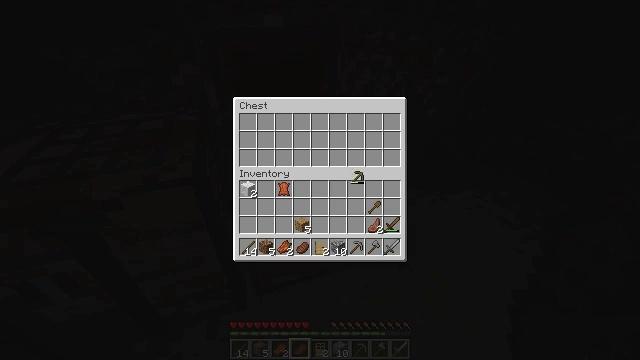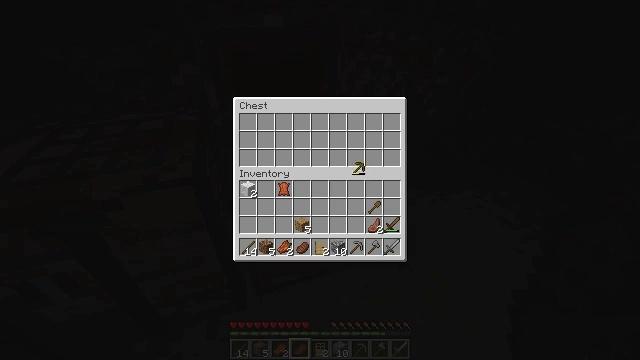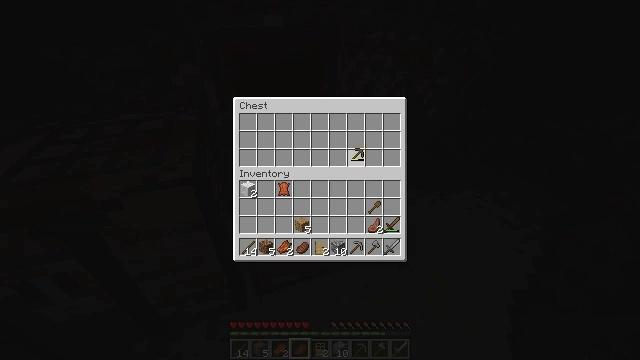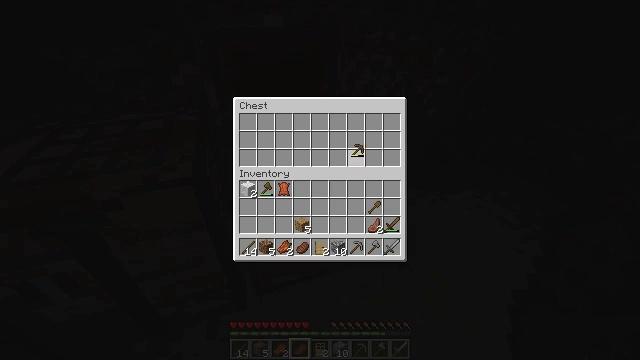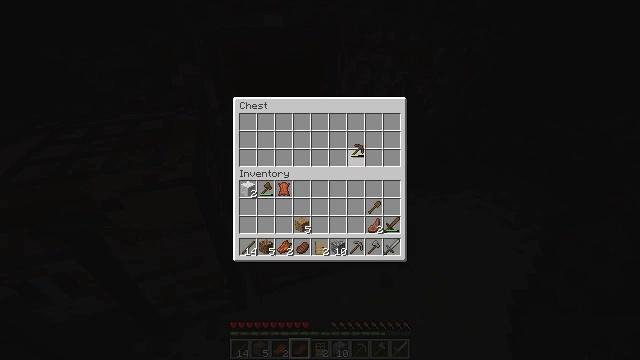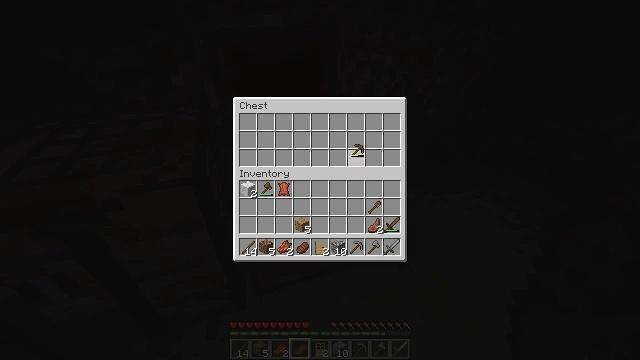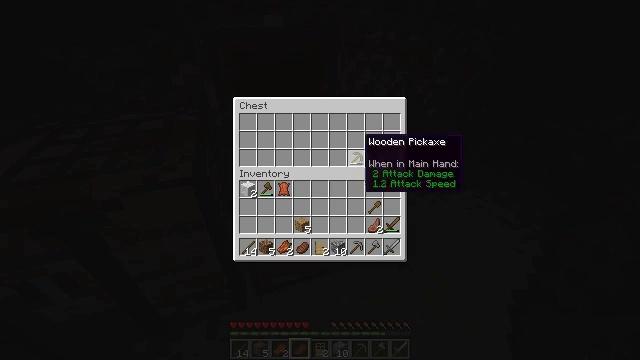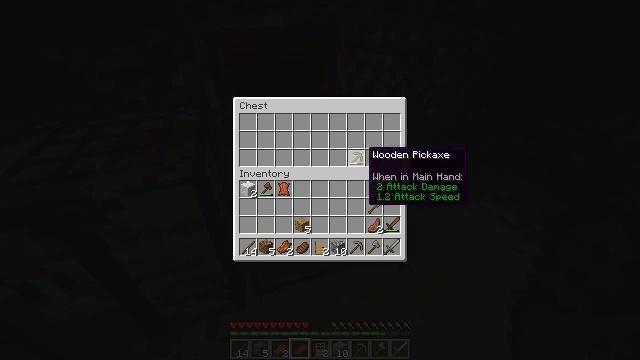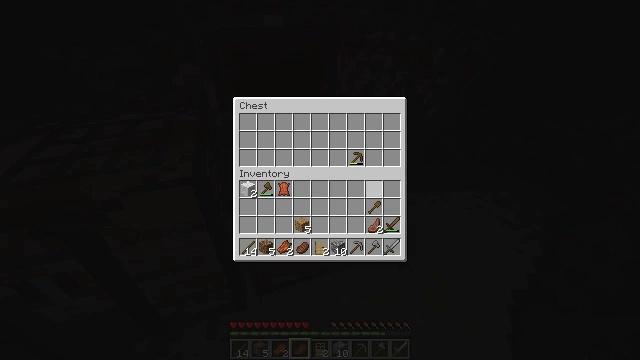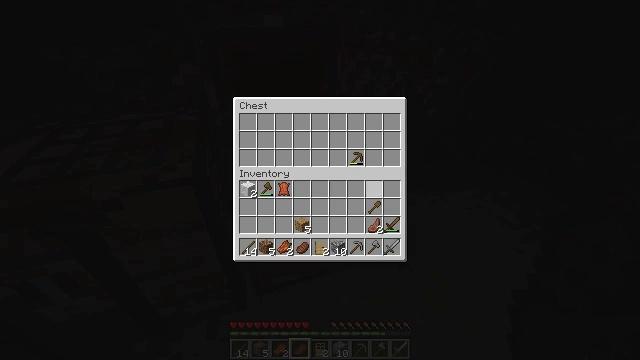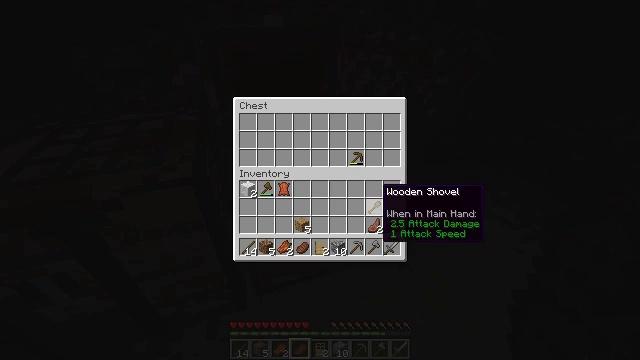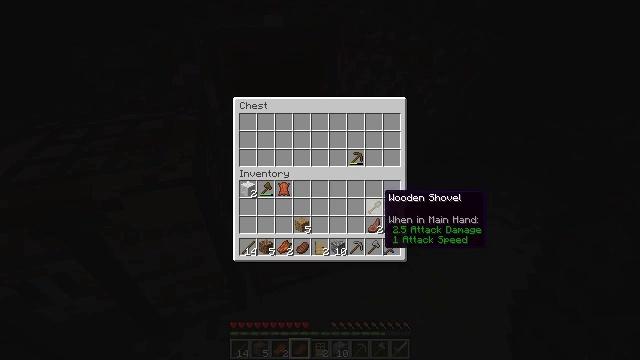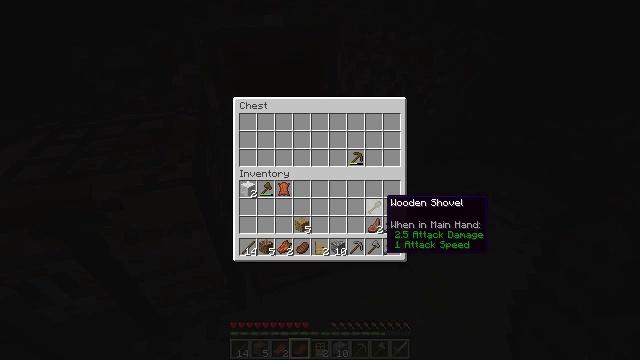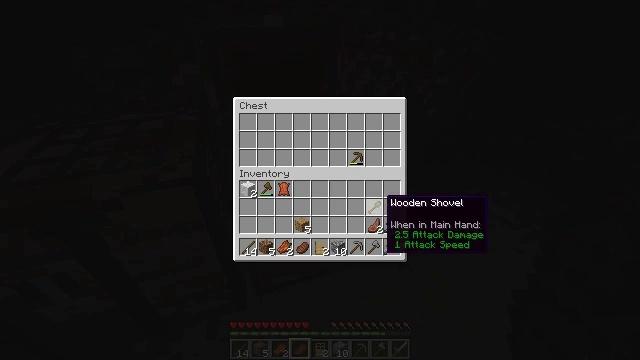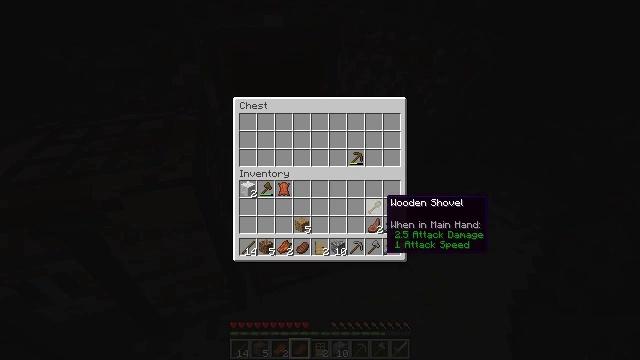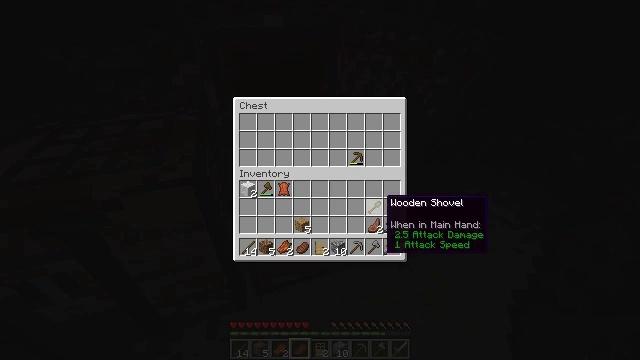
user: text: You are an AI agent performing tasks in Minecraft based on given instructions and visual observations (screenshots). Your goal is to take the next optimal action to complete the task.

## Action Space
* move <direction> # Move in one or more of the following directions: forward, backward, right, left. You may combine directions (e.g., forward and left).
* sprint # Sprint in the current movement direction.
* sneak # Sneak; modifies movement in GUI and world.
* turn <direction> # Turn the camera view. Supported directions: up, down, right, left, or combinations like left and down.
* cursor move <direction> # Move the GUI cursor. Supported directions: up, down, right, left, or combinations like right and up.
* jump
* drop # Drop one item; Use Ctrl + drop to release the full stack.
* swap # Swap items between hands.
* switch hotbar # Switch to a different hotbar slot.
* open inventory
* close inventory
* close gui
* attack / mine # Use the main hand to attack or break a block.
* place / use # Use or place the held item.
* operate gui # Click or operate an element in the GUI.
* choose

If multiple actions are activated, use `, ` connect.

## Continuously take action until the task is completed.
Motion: motion action
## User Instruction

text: Use cobblestone to make a stone hoe.
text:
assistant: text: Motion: cursor move up
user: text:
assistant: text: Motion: cursor move up
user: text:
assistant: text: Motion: no_op
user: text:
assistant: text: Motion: operate gui
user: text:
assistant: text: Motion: operate gui
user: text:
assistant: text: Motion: no_op
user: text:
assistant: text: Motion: cursor move down
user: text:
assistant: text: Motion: cursor move down
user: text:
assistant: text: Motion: cursor move down
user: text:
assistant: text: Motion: cursor move down
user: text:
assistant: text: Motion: no_op
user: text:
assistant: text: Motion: no_op
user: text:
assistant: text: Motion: no_op
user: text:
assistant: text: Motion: no_op
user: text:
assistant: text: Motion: no_op
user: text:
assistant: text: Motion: no_op
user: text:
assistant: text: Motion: no_op
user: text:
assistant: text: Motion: operate gui
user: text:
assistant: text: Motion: operate gui
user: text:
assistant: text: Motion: cursor move up
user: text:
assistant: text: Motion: cursor move up
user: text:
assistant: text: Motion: no_op
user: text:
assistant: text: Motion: no_op
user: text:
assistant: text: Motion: no_op
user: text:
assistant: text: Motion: operate gui
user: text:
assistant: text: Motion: operate gui
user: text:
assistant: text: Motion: operate gui
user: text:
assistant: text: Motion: no_op
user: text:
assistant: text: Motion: cursor move right and down
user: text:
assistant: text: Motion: cursor move right and down